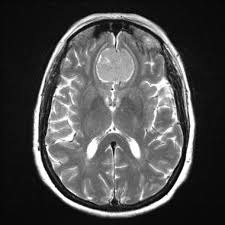
Label: meningioma